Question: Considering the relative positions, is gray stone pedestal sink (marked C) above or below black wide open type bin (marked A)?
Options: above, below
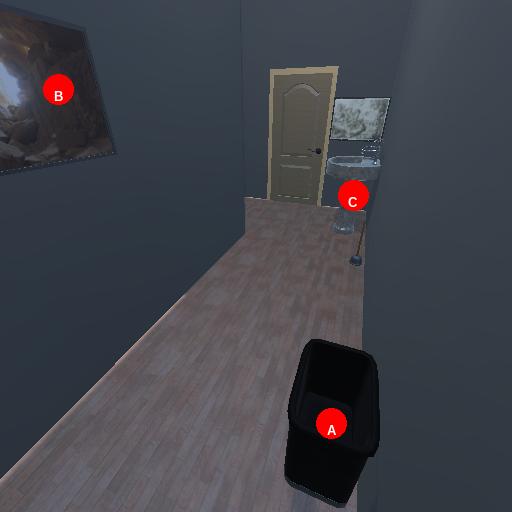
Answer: above